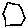
Label: hexagon